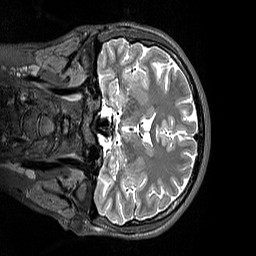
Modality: T2w
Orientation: coronal
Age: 22
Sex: female
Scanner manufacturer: siemens
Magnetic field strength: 3 T
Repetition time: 3.2 s
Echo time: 0.412 s